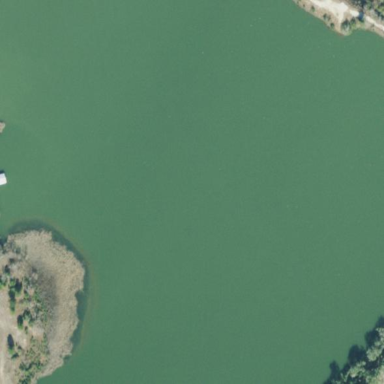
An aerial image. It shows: Beautiful lake surrounded by nature.